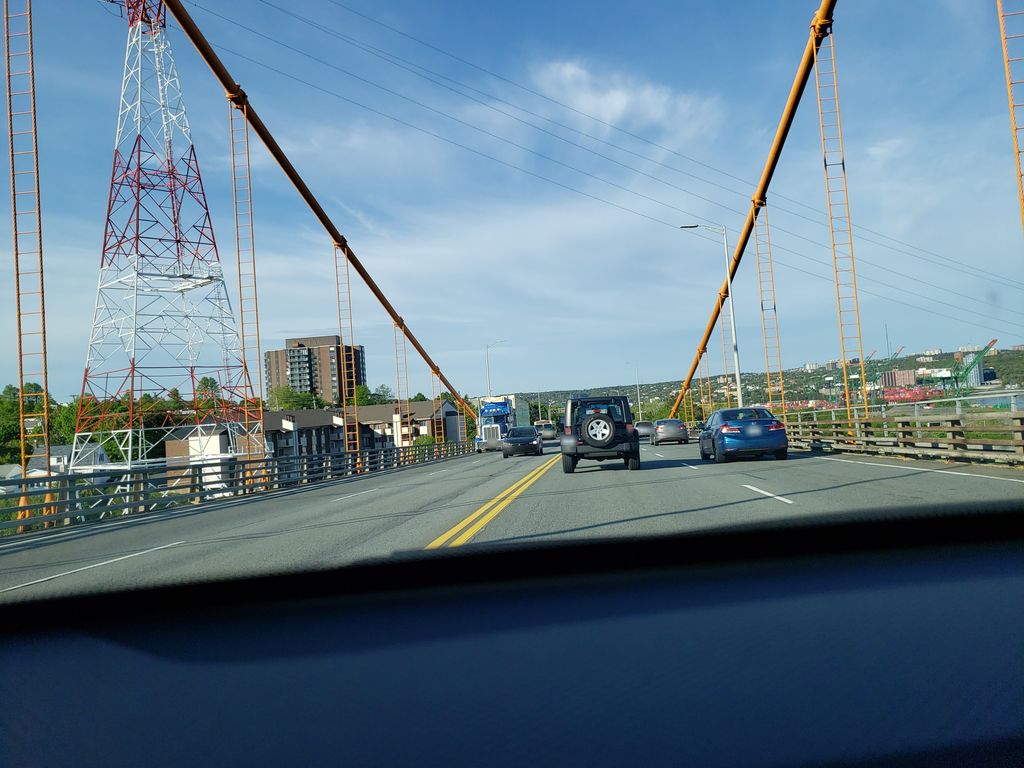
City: halifax